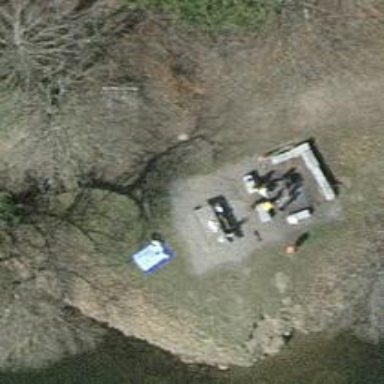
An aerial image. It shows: Picnic table located in leisure land area.